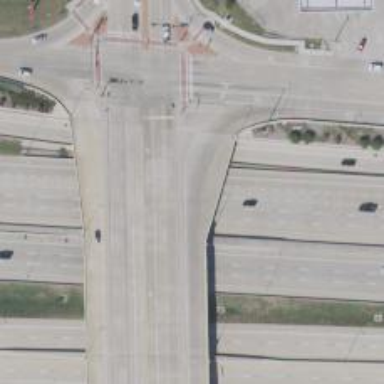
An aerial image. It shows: Secondary link road with bridge.